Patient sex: M
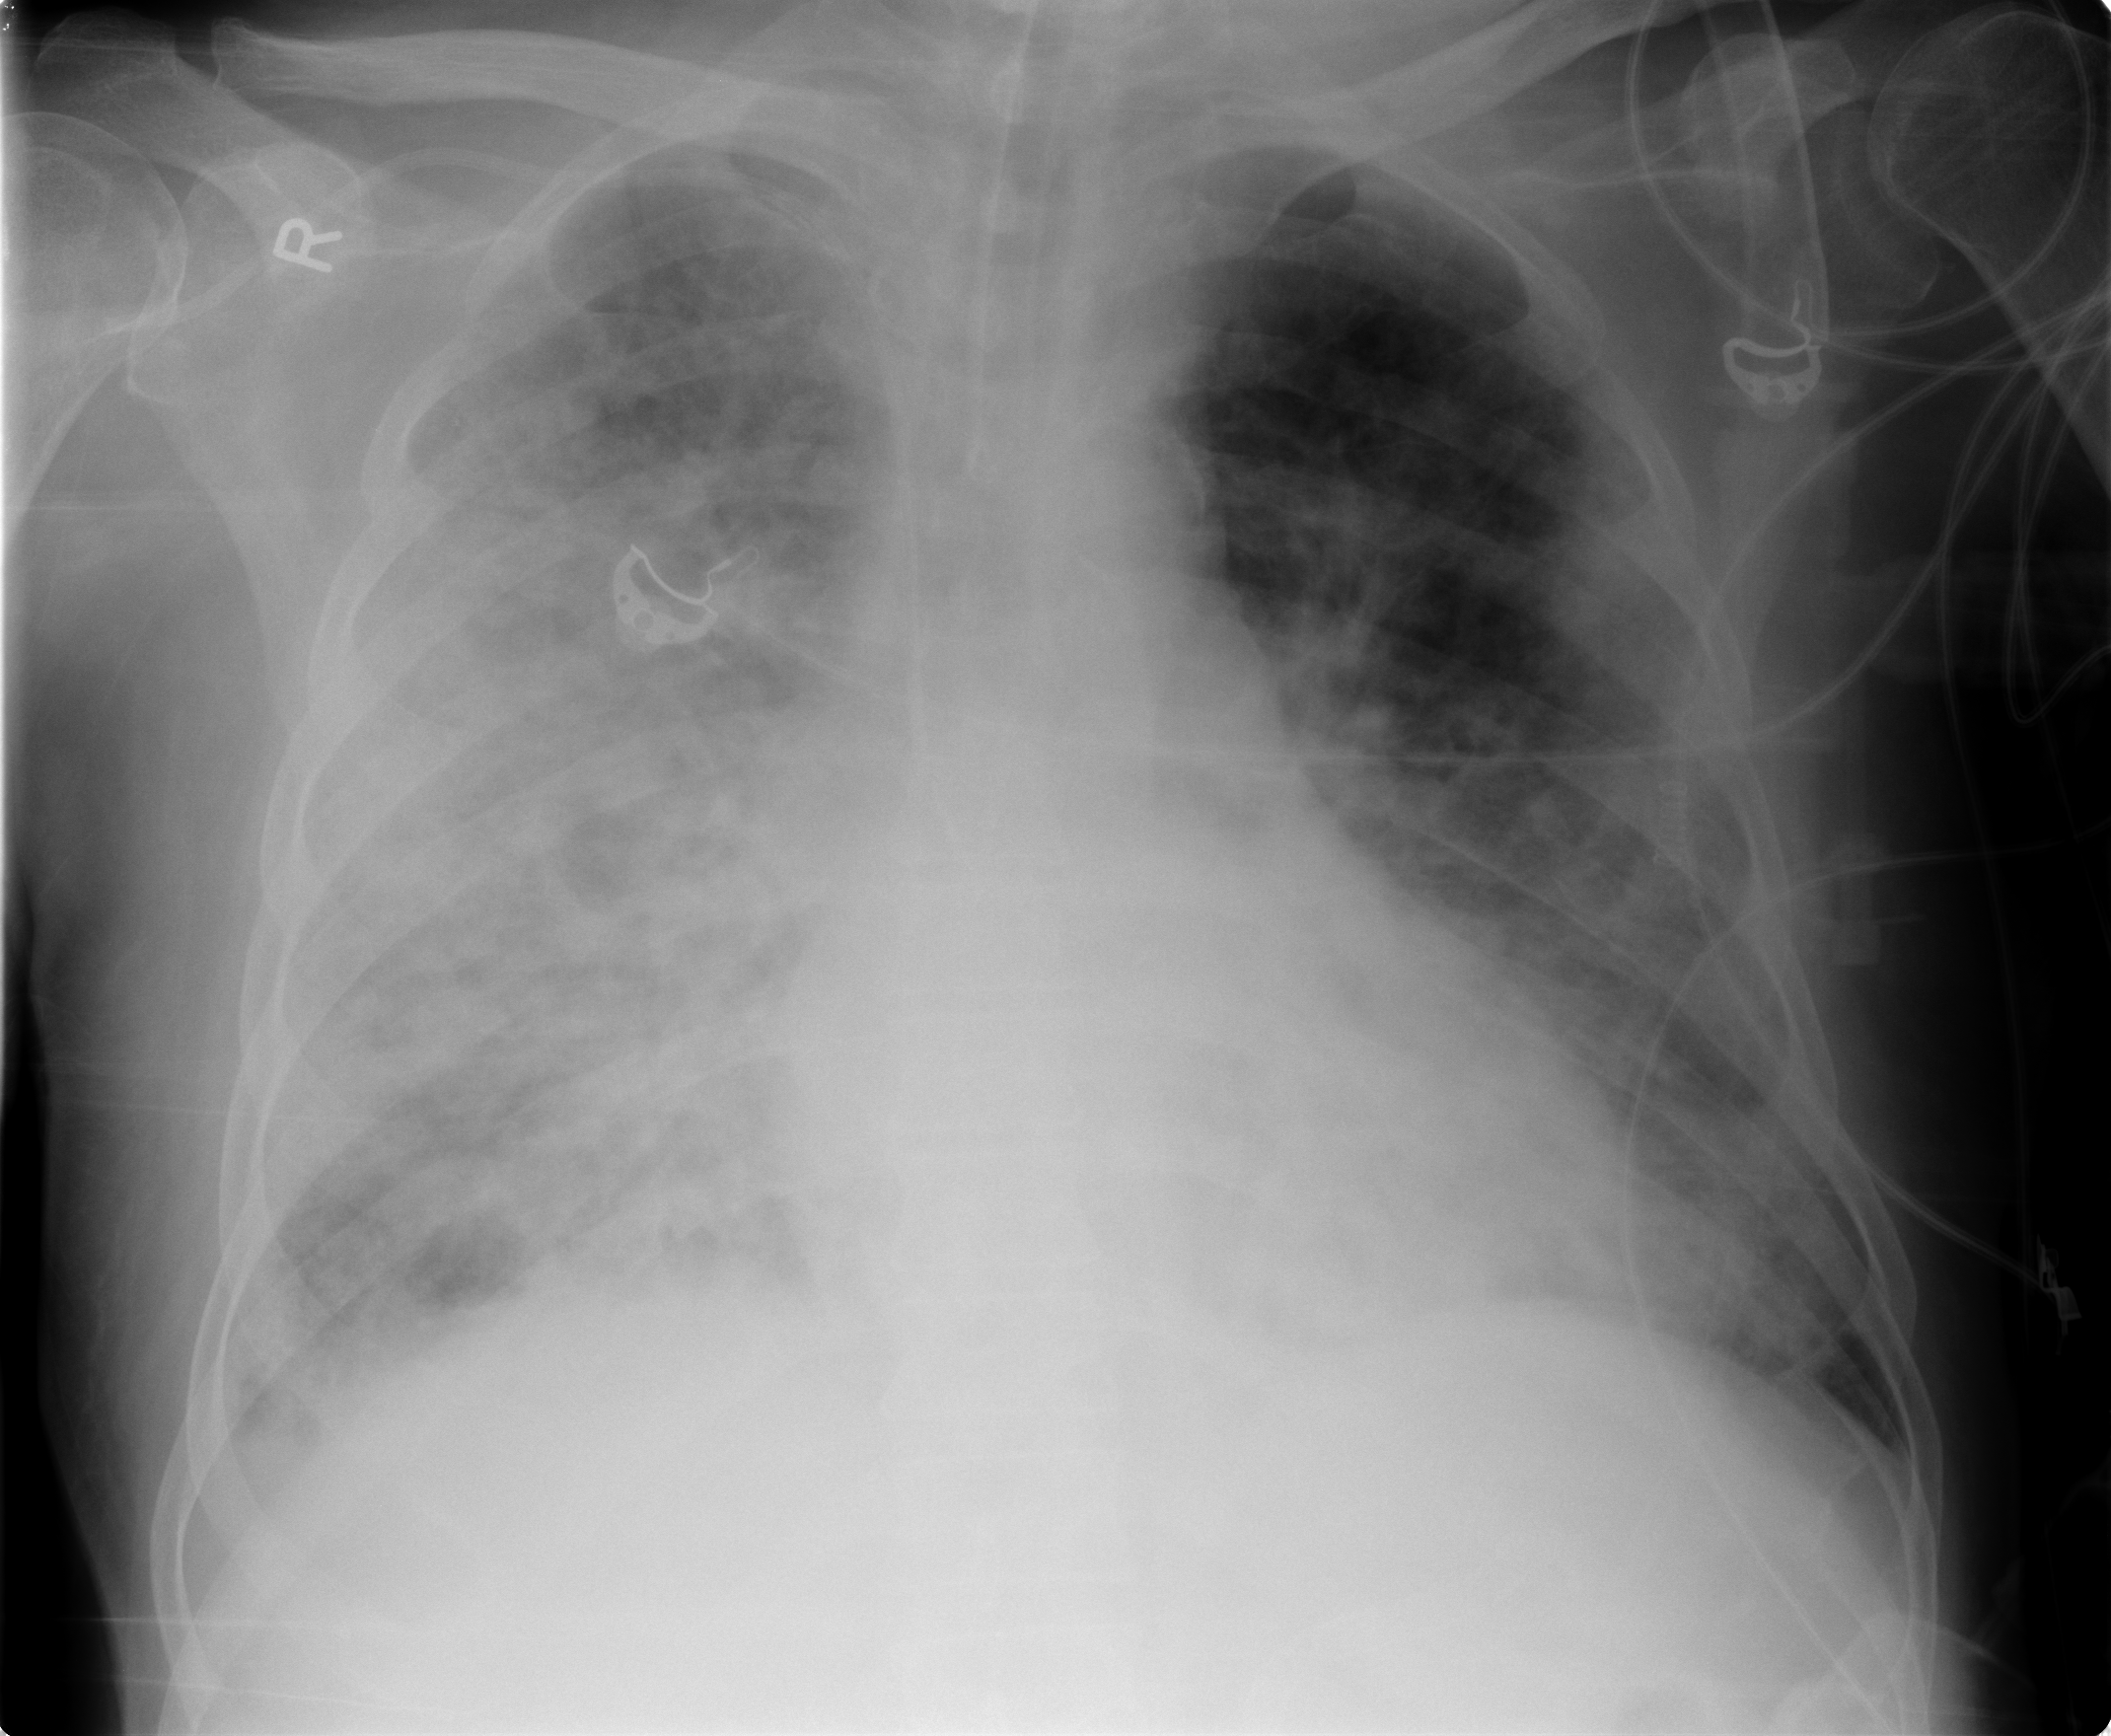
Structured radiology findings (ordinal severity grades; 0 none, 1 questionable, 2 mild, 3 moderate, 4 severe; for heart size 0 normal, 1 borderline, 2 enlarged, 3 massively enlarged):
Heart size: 0
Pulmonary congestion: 0
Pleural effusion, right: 1
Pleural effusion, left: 0
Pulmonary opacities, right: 4
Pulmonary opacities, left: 3
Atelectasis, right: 3
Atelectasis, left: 3